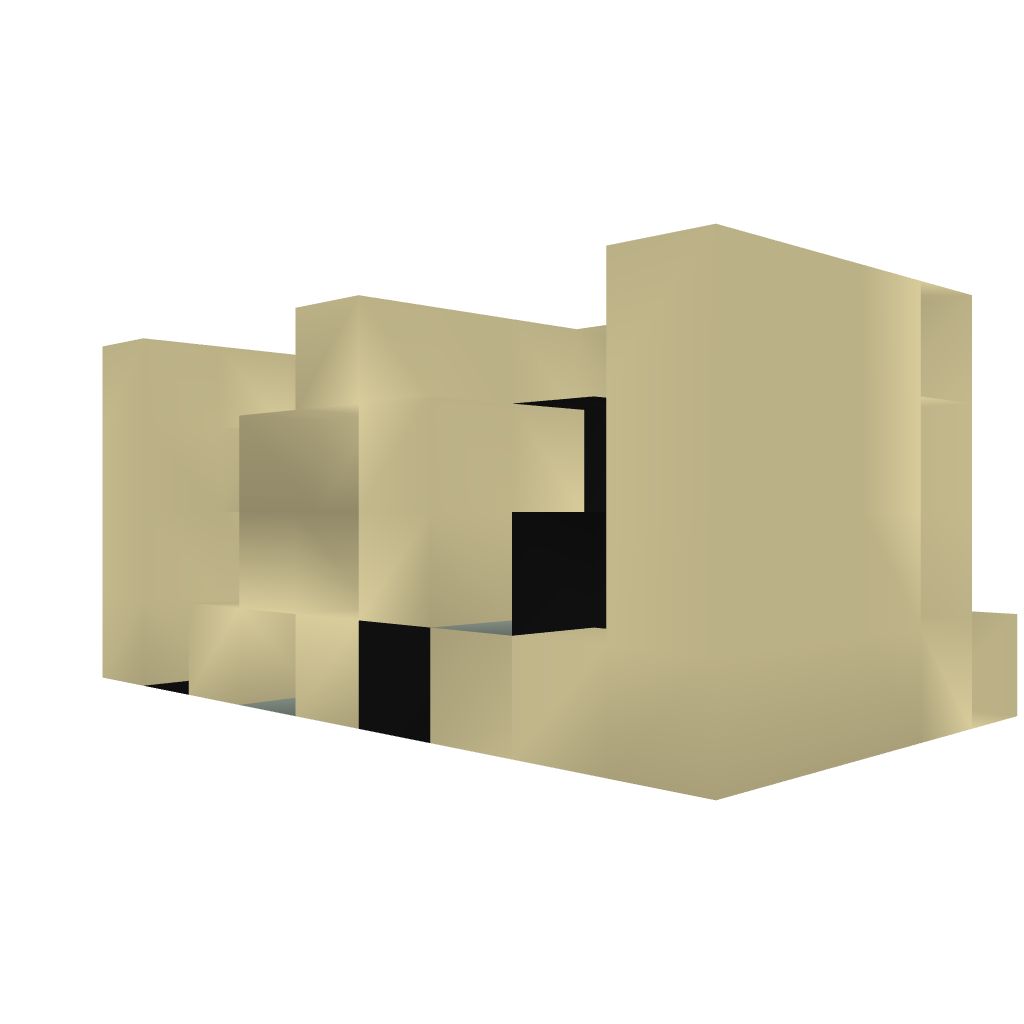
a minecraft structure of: completely hidden redstone door